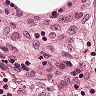
Metastatic tissue present: no